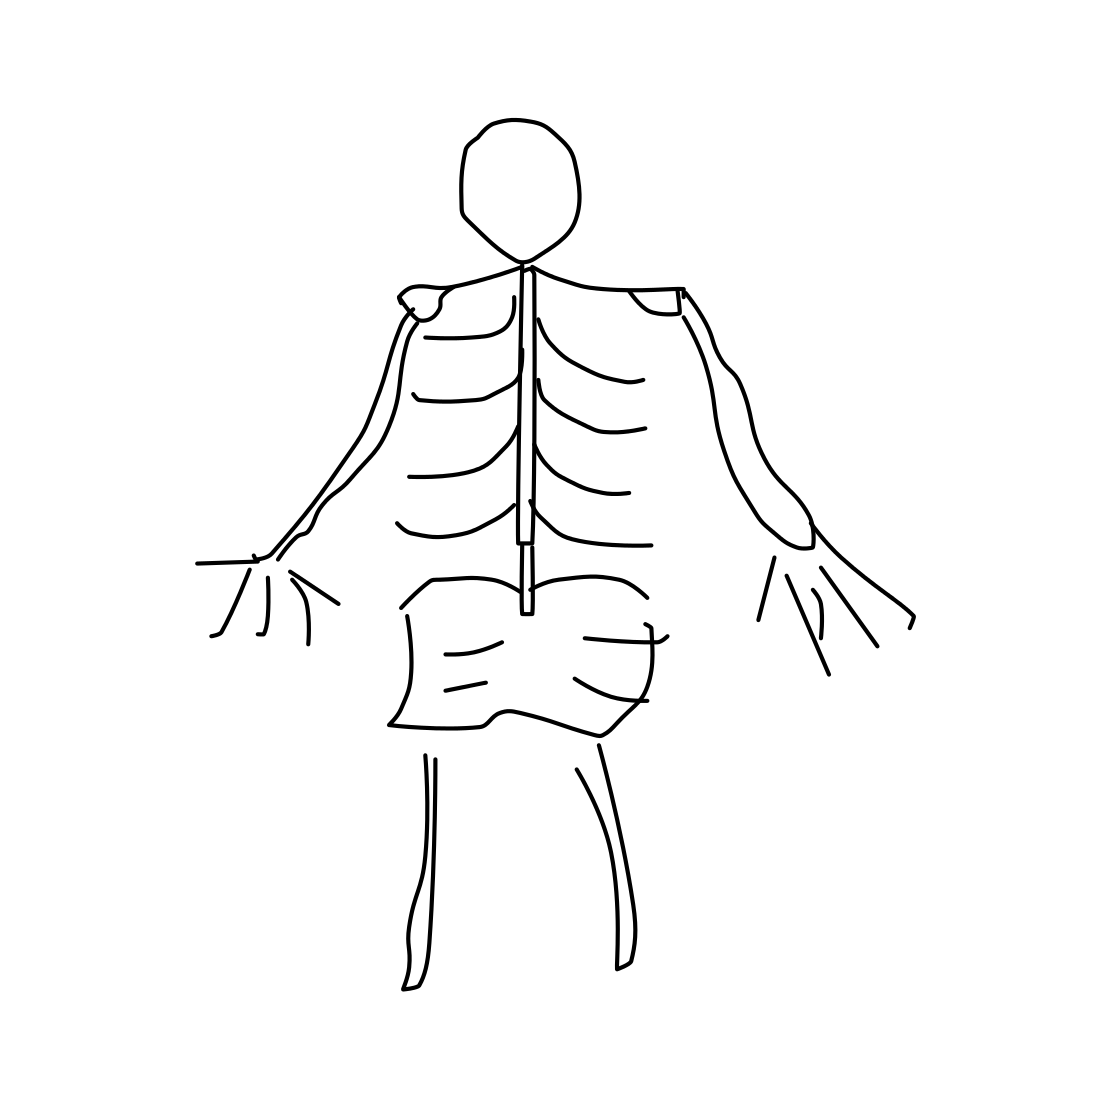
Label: human-skeleton